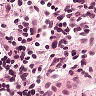
Metastatic tissue present: no